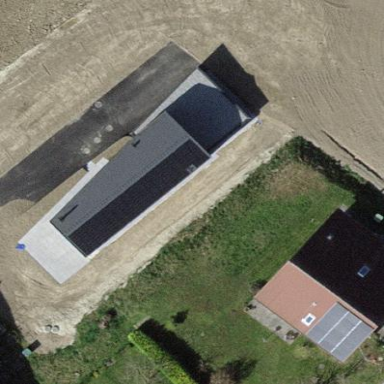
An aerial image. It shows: Solar power generator with photovoltaic panels.